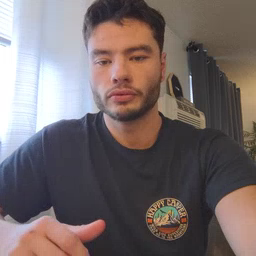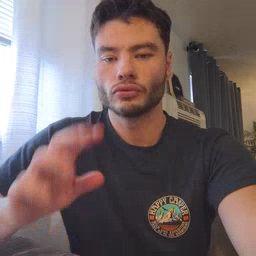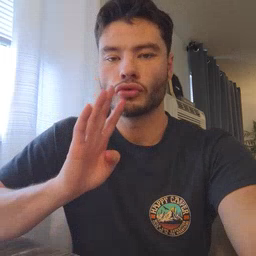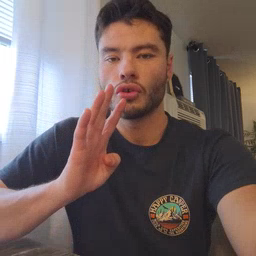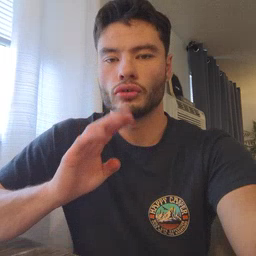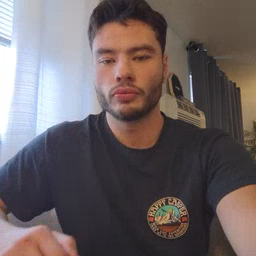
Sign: talk